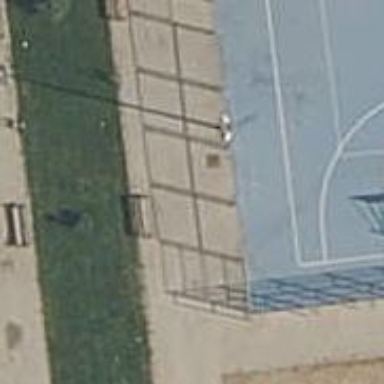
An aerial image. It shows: Brown bench in the vicinity.